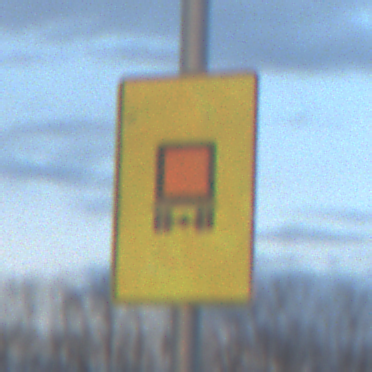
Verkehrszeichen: KennzeichnungspflichtigeFahrzeugeGefaehrlicheGueterOhnePfeilsymbol
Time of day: SunriseSunset
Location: Outdoor (Nature)
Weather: PartlyCloudy
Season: NotSpecified
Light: Natural